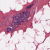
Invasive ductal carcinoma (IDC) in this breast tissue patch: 0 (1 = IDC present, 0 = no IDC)